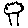
Label: tree